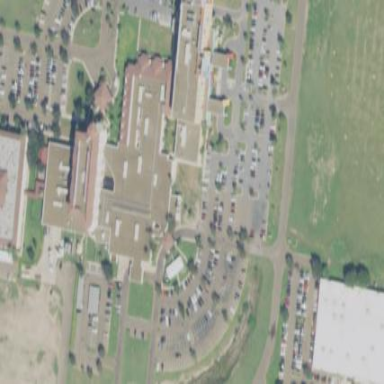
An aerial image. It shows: Healthcare facility identified as hospital.